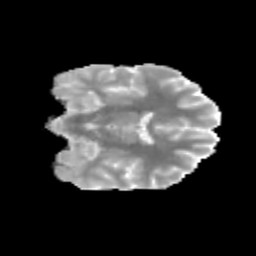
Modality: MD
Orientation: coronal
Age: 14
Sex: female
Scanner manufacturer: siemens
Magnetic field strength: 3 T
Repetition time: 3.8 s
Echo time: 0.07 s